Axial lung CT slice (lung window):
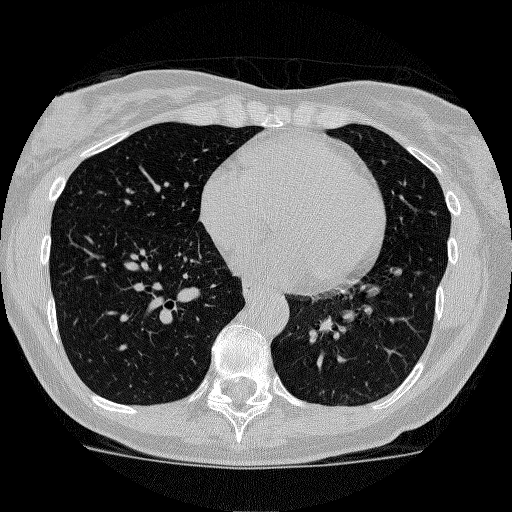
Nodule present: no